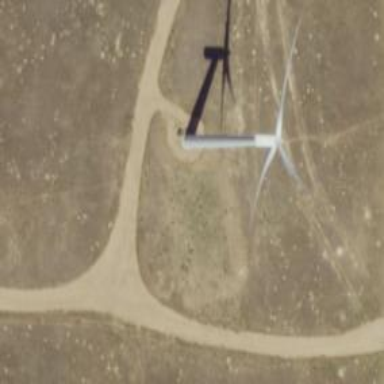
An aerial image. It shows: Wind turbine generator that utilizes wind as its source for generating electricity. It is of the horizontal axis type.